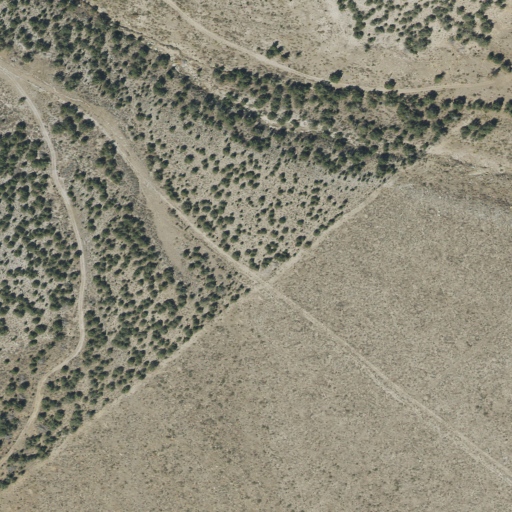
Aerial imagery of valley in Utah named Corner Creek Canyon containing shrub and evergreen forest